Field crop: maize
Growth stage: 2
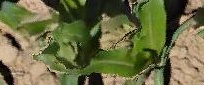
Species: maize